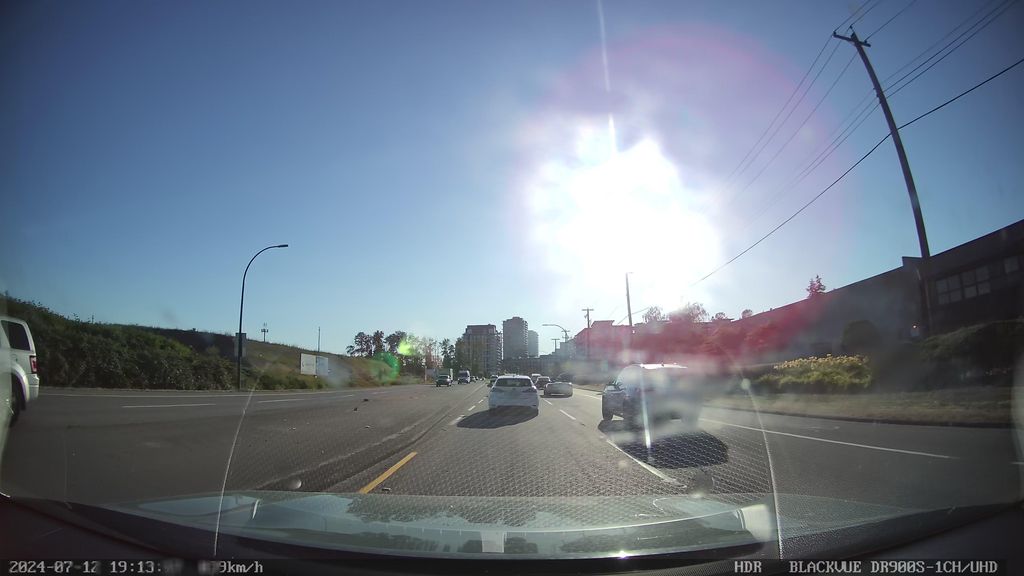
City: vancouver